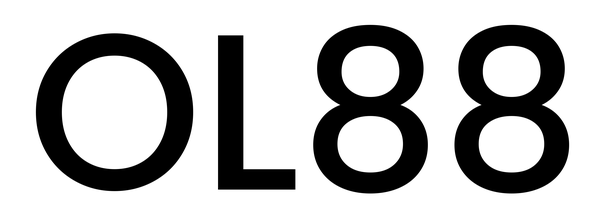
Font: Poppins-Medium